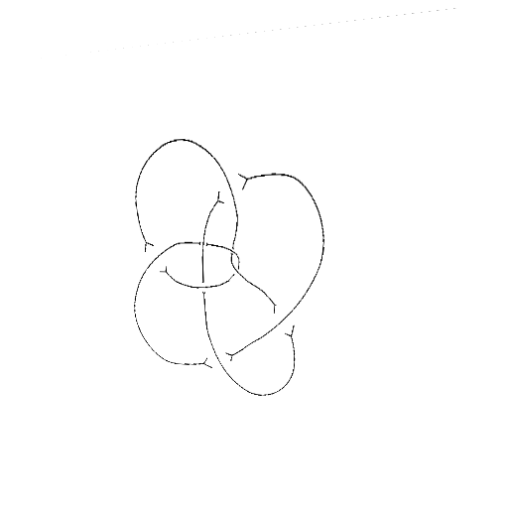
Crossing number: 8